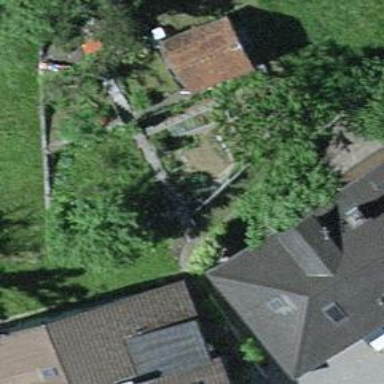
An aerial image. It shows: Retaining wall.